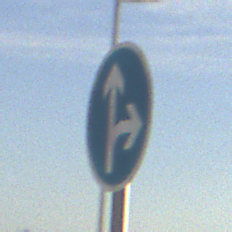
Verkehrszeichen: VorgeschriebeneFahrtrichtungGeradeausOderRechts
Umgebung: Outdoor, Suburban
Tageszeit: MorningAfternoon
Wetter: PartlyCloudy
Licht: Natural
Jahreszeit: NotSpecified
Kontrast: HighContrast